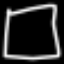
Label: square